Field crop: maize
Growth stage: 2
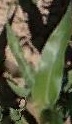
Species: maize